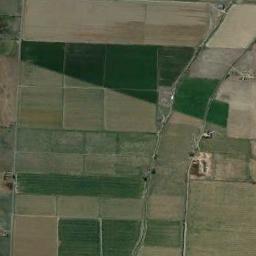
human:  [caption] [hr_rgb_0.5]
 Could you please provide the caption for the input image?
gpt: There are many rectangular farmlands of different shades .

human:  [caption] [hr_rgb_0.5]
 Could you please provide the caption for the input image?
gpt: There are some green and bare rectangular farmland .

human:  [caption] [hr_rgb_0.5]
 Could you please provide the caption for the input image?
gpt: Some rectangular farmlands of different colors and sizes are neatly arranged on the ground and some paths go through the farmlands .

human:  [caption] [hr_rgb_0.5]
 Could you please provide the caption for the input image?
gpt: Many dark green, light green, and tan mixed rectangular farm fields of different sizes .

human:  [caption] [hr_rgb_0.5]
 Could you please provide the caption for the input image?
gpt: There are some green rectangular farmlands and yellow ones .